九年级 · 立体几何学
(本小题 8.0 分)

把边长为 1 厘米的 6 个相同正方体摆成如图的形式.

主视图

左视图

俯视图

(1)在网格中画出该几何体的主视图、左视图、俯视图;

(2)直接写出该几何体的表面积为 $\mathrm{cm}^{2} ;$

(3)如果在这个几何体上再添加一些相同的小正方体, 并保持这个几何体的左视图和俯视图不变, 那么最多可以再添加小正方体.
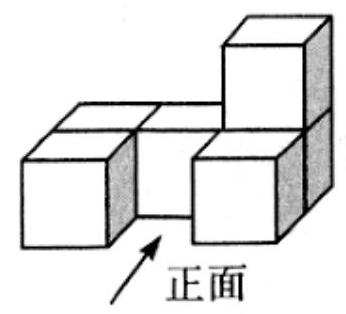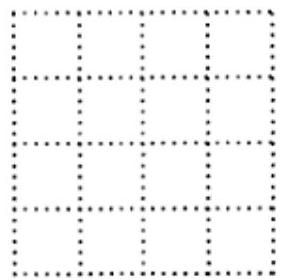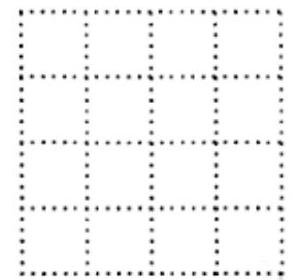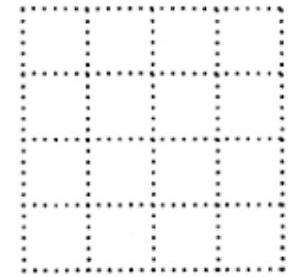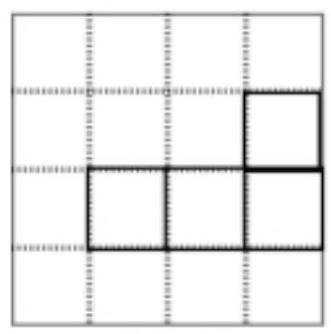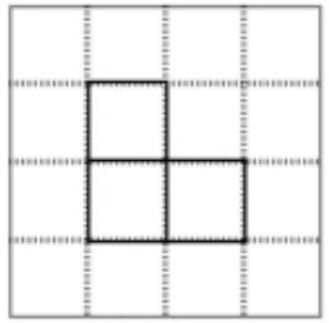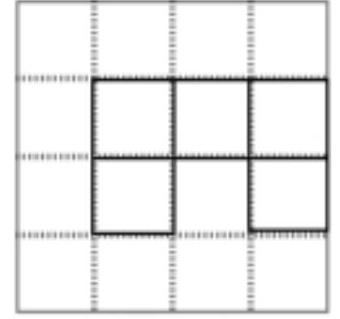
答案: 解: (1)如图所示:

主视图

左视图

俯视图

(2) 26 ;

(3) 2 .

【解析】

【分析】

此题主要考查了画三视图以及几何体的表面积, 正确得出三视图是解题关键.

(1)直接利用三视图的画法进而得出答案;

(2)利用几何体的形状进而得出其表面积;

(3)利用左视图和俯视图不变, 得出可以添加的位置.

【解答】

解: (1)见答案

(2)几何体表面积: $2 \times(5+4+3)+2=26\left(\mathrm{~cm}^{2}\right)$.

故答案为 26 ;

(3)最多可以再添加 2 个小正方体.

故答案为 2 .